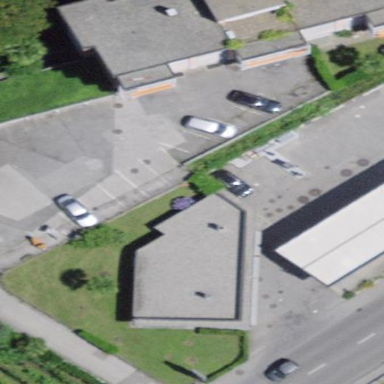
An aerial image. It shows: Convenience shop located within building.